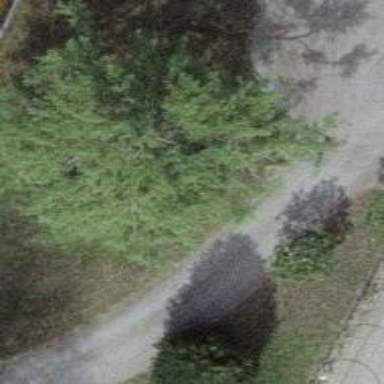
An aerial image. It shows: Evergreen needle-leaved tree.